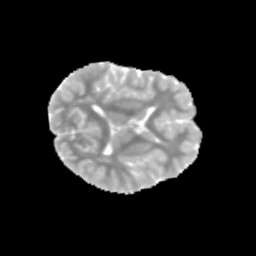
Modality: MD
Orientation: axial
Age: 10
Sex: male
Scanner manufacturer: siemens
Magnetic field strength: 3 T
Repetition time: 3.8 s
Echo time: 0.07 s